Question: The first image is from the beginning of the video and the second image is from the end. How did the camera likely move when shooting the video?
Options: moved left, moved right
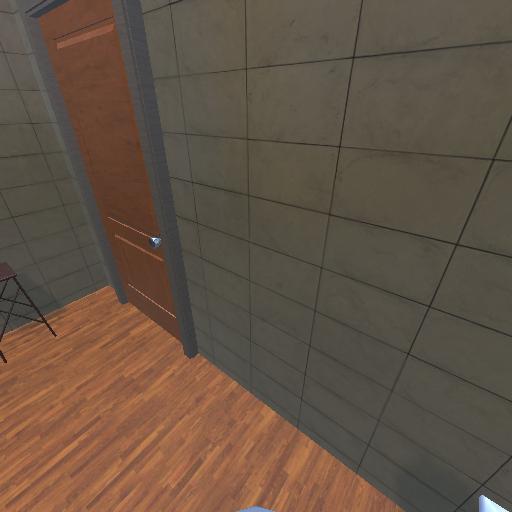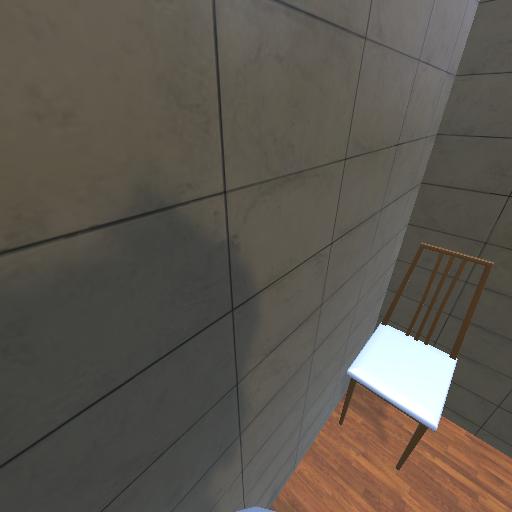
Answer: moved left